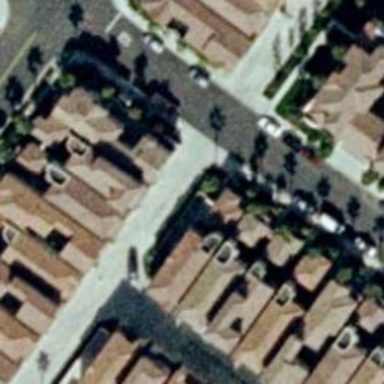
This is a dense residential area with houses and roads .